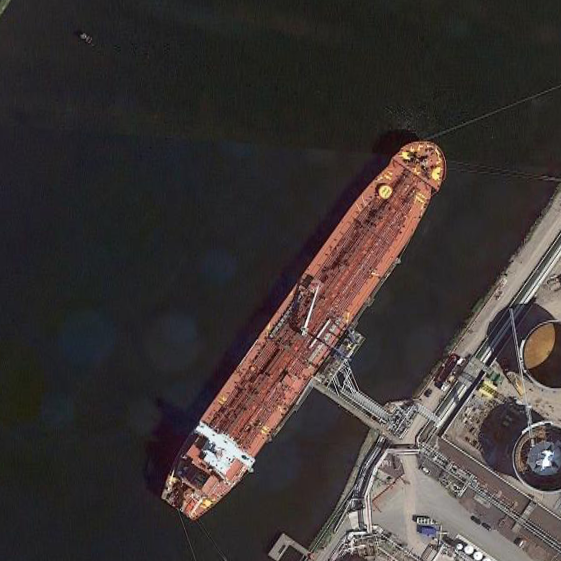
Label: Tank_ship